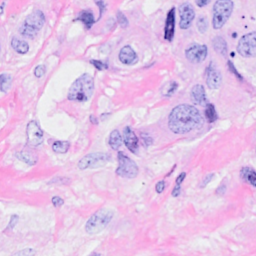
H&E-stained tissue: Breast